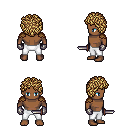
a pixel art fantasy rpg character, male body template, human, dark skin, leather shoulder armor, white pants, blonde curly afro hairstyle, metal gloves, dagger, four views (front, back, left, right), 2x2 character sprite sheet, small pixel art, hard edges, no anti-aliasing